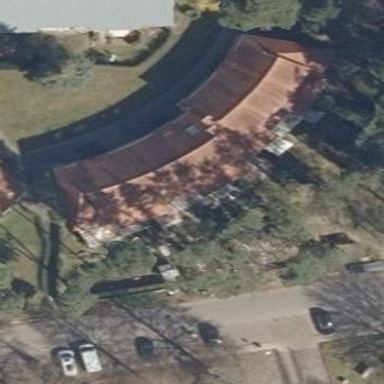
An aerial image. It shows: Terrace building with hipped roof.